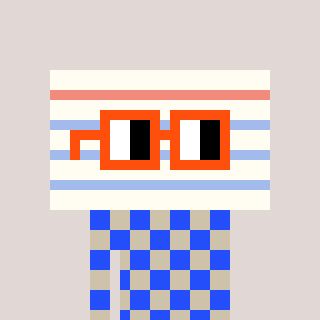
a pixel art character with square orange glasses, a empty notebook page-shaped head and a bege-colored body on a warm background